Question: I'm attempting to pass json from a php call via a jQuery ajax call to a highcharts object.
Here is the return from the php script
'''
[{"name":"Positive","data":"[1426896000000,0.5,1],[1427760000000,0.333333333333,1],[1427846400000,0.333333333333,1],[1427932800000,0.353553390593,1],[1428278400000,0.408248290464,1],[1428364800000,0.301511344578,1],[1428451200000,0.377964473009,1],[1428537600000,0.686886723927,2],[1428624000000,2.<PHONE>,7],[1428710400000,<PHONE>,1],[1428883200000,0.333333333333,1],[1429142400000,0.333333333333,1],[1429574400000,0.316227766017,1],[1429747200000,<PHONE>,2],[1429833600000,0.408248290464,1],[1429920000000,<PHONE>,3],[1430092800000,<PHONE>,3]"},{"name":"Negative","data":"[1427673600000,-0.353553390593,1],[1428105600000,-0.353553390593,1],[1428278400000,-<PHONE>,3],[1428537600000,-<PHONE>,3],[1428624000000,-0.377964473009,1],[1428883200000,-0.353553390593,1],[1429056000000,-0.408248290464,1],[1429574400000,-0.377964473009,1],[1429660800000,-0.353553390593,1],[1429747200000,-1,3],[1429833600000,-<PHONE>,3],[1429920000000,-0.755928946018,2],[1430006400000,-0.632455532034,1]"}]
'''
I use the following to call getChart:
'''
function getChart(searchstring){
$.ajax({
type: "GET",
url: "searchString.php",
dataType: "json",
data: {name:searchstring},
success: function(news) {
renderPosNegChart(news);
}
});
}
function renderPosNegChart(data){
var newschart = {
chart: {
type: 'spline'
},
title: {
text: "Test"
},
xAxis: {
type: "datetime"
},
yAxis: {
},
series: [data[0]]
}
$("#newschart").highcharts(newschart);
'''
}
Unfortunately, all it's displaying is:

Eventually, I want it to show both the "Positive" and "Negative" line. I've followed a bunch of tutorials online, but they haven't helped.
If I can clarify anything, let me know.
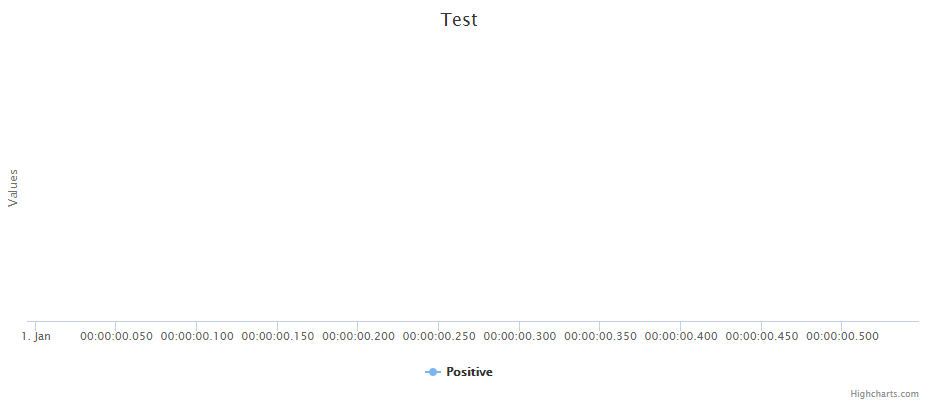
Answer: Each series data should be an array of arrays and not string.
Example:
'''
[{"name":"Positive","data":[[1426896000000,0.5,1], ... ,[1430006400000,-0.632455532034,1]]}]
'''